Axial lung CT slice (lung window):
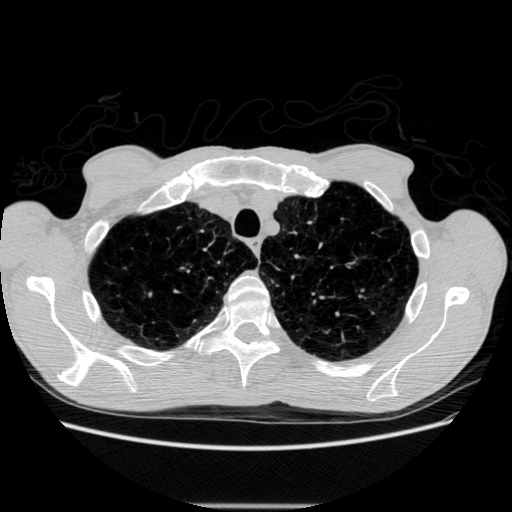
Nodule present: no